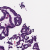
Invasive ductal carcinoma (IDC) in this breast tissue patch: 0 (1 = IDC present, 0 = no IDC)